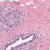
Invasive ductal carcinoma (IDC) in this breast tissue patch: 0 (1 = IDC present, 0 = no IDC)